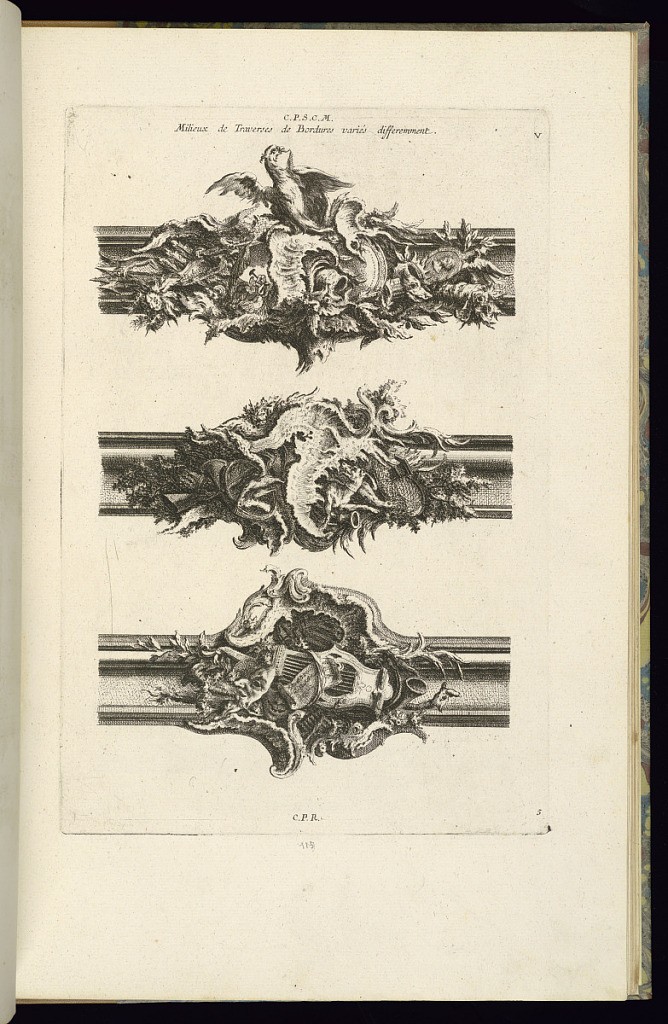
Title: Milieux de Traverses de Bordures Variés Differemment
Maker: François de Cuvilliés the Elder, Belgian, 1695 - 1768
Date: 1745
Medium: Etching and engraving on off-white laid paper
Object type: Print
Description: Designs for three frame crossbars, decorated with ornament motifs including an eagle, attributes of the hunt, and attributes of music and theater. The plate is numbered.